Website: lowes
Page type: customer-info-address
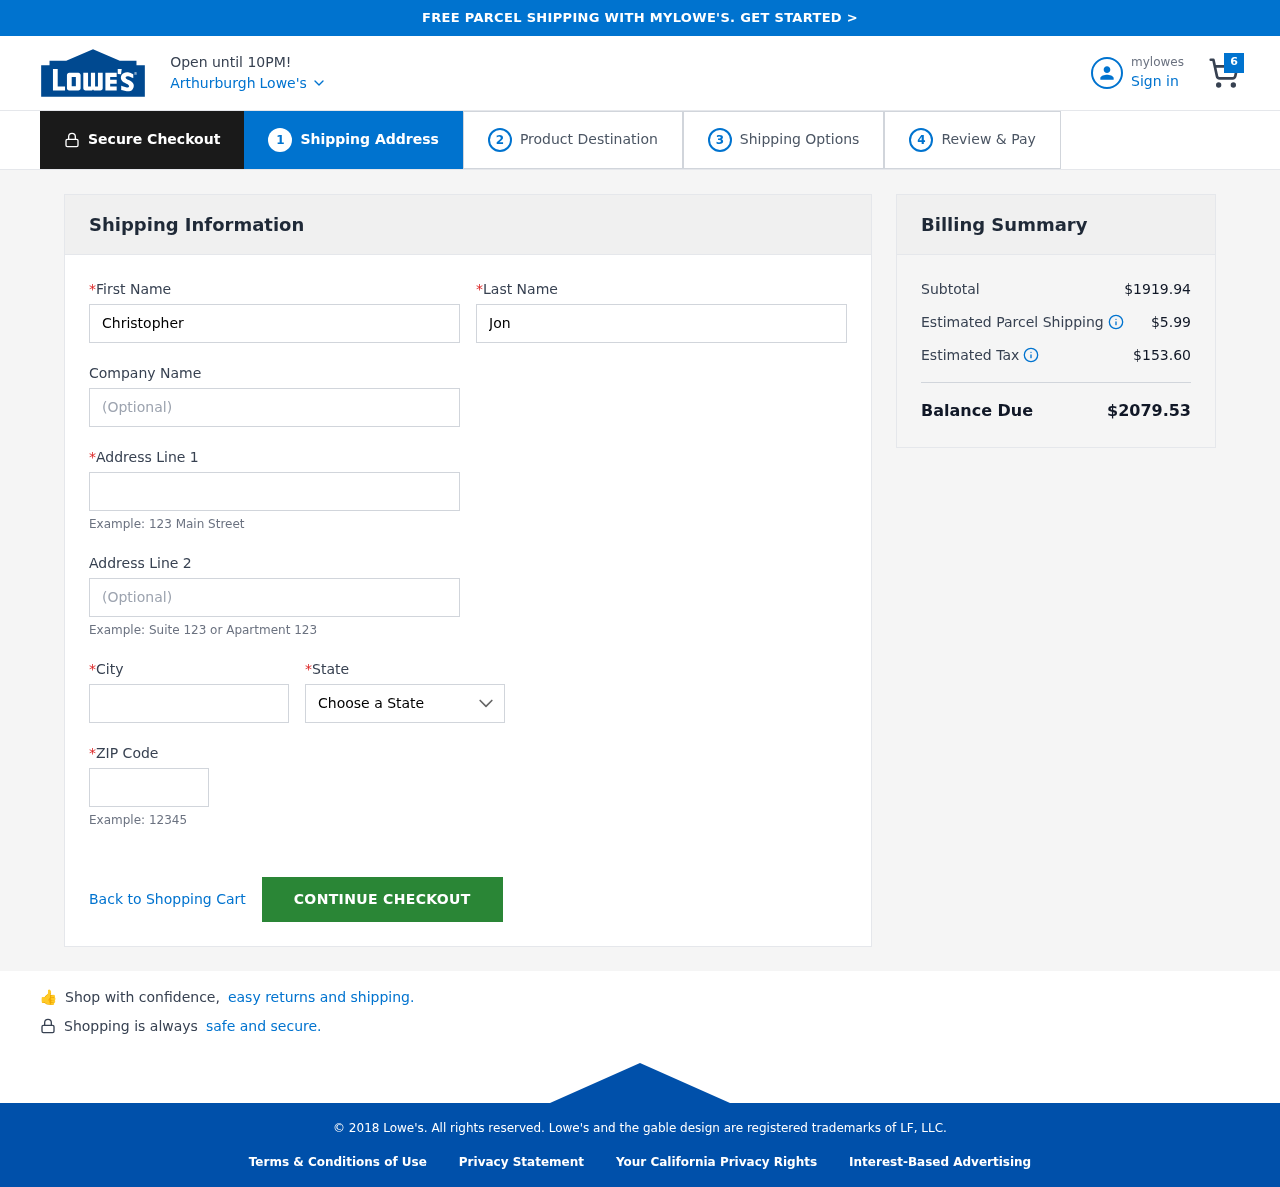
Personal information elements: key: PII_CITY
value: Arthurburgh
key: PII_COMPANY
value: Obrien, Schultz and Mejia
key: PII_FIRSTNAME
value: Christopher
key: PII_LASTNAME
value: Jones
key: PII_POSTCODE
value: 98362
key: PII_STATE
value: Maryland
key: PII_STREET
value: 202 Jeffrey Spur
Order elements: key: ORDER_NUM_ITEMS
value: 6
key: ORDER_SUBTOTAL
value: $1919.94
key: ORDER_SHIPPING_COST
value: $5.99
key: ORDER_TAX
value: $153.60
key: ORDER_TOTAL
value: $2079.53